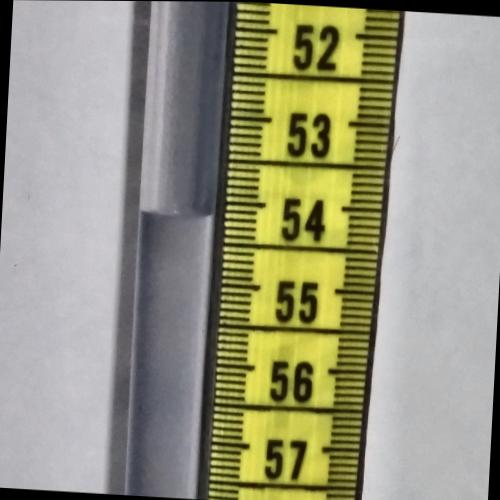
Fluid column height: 54.2 cm